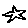
Label: star